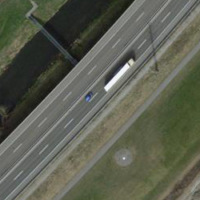
EUNIS habitat code: 57
Species observed at this site:
Columba livia
Salvia pratensis